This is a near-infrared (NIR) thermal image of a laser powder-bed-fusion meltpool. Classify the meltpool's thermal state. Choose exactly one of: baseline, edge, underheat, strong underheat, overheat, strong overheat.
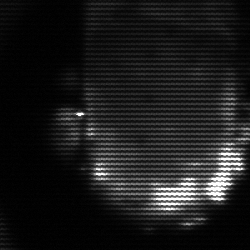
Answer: baseline